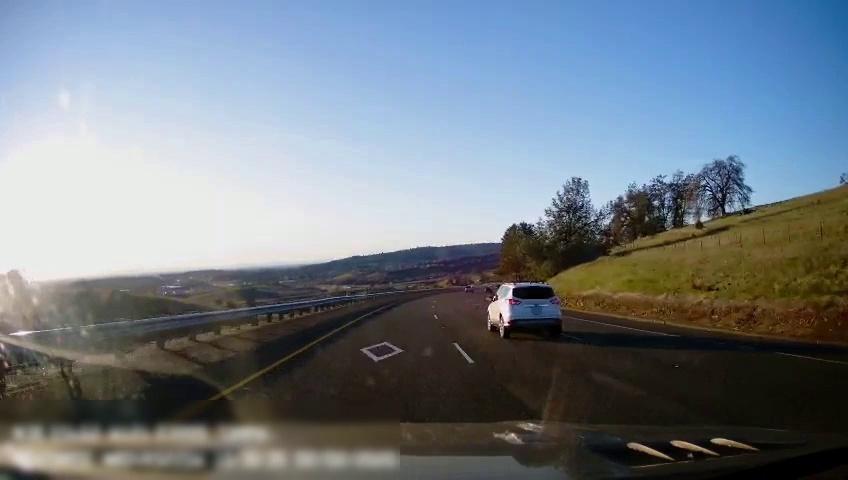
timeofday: Day
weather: Sunny
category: Drivable Space
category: Vehicles | SUV
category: Lanes | Current Lane
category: Lanes | Current Lane
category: Lanes | Alternate Lane
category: Lanes | Alternate Lane